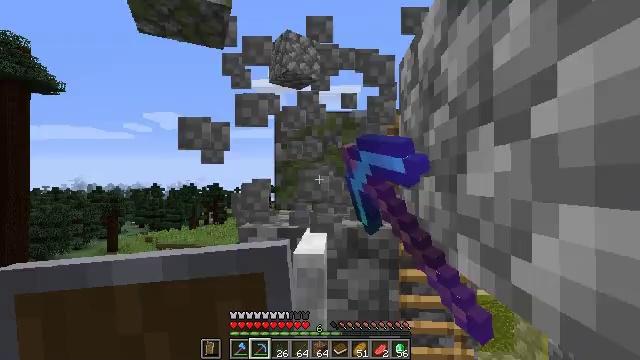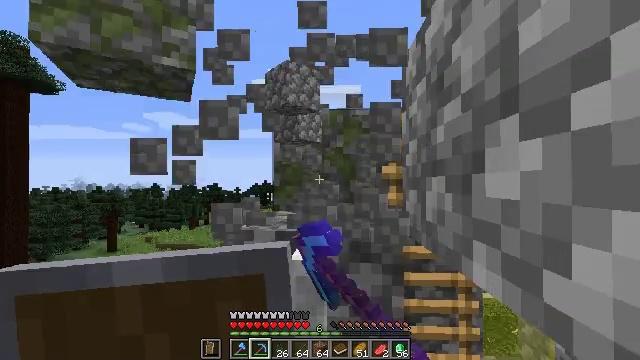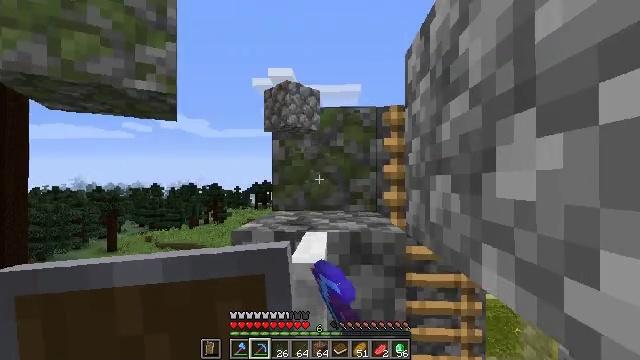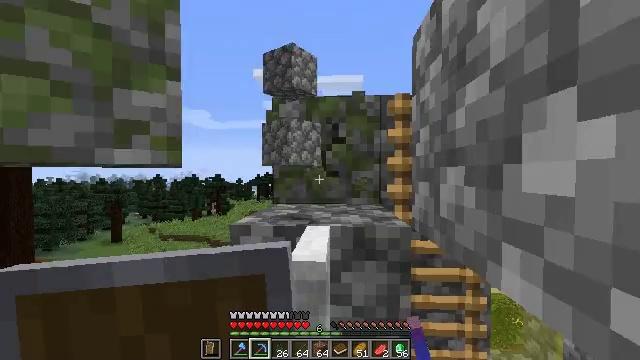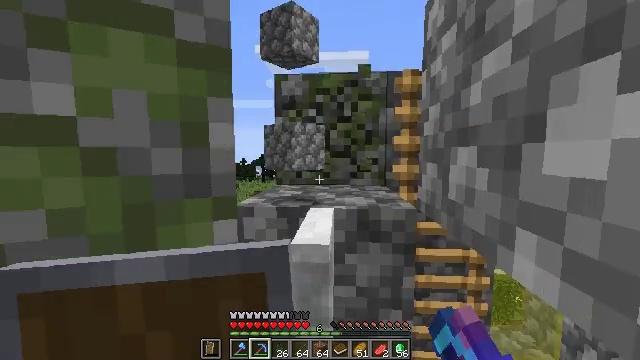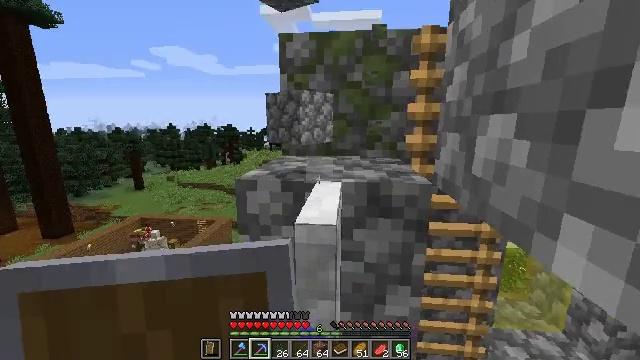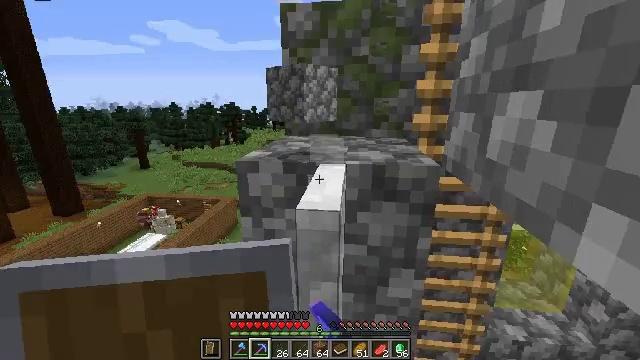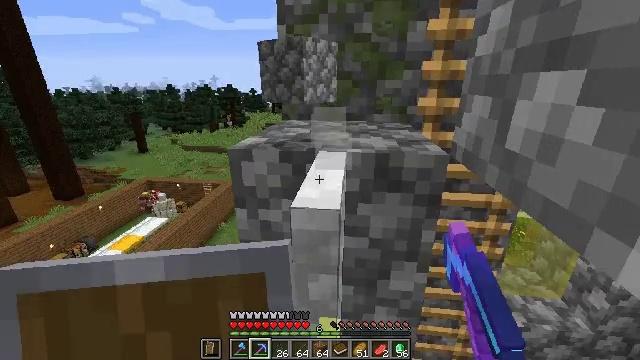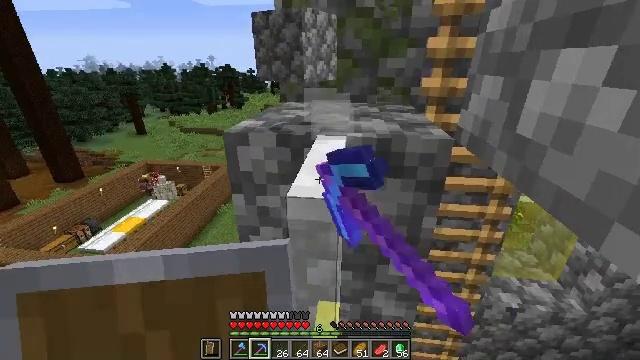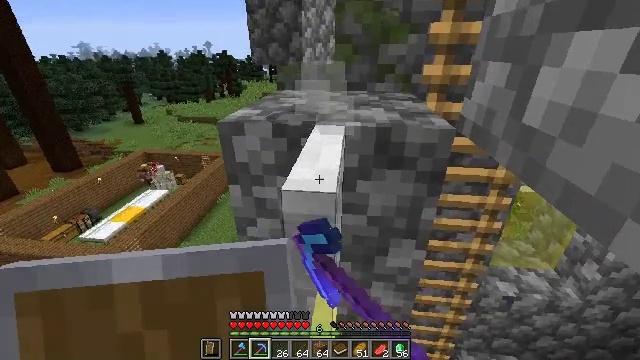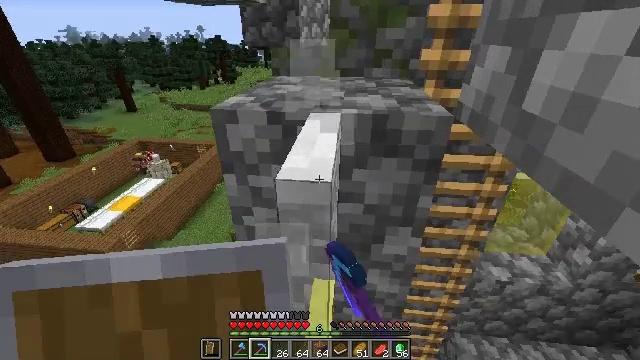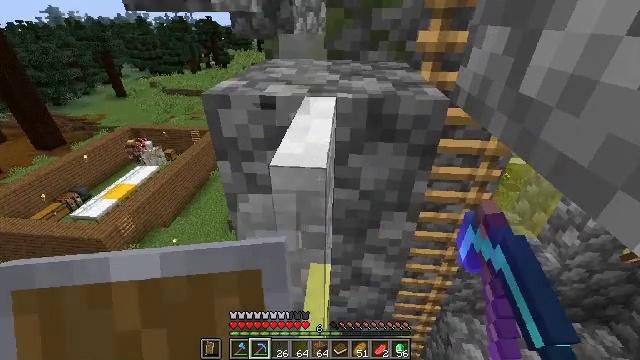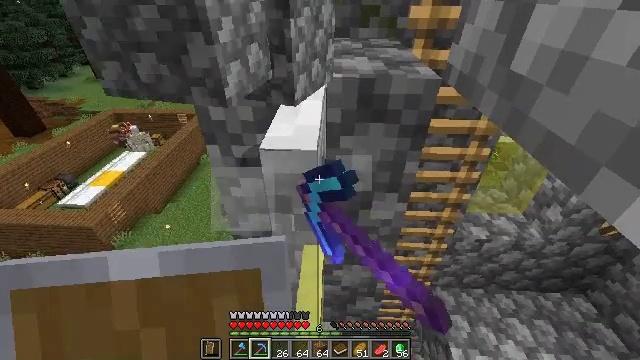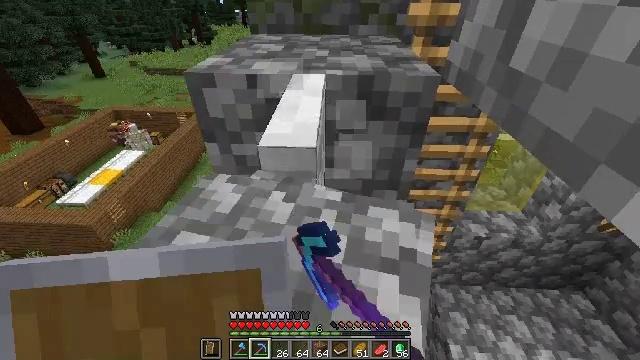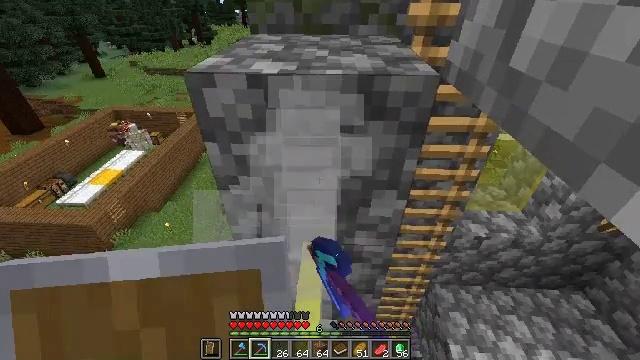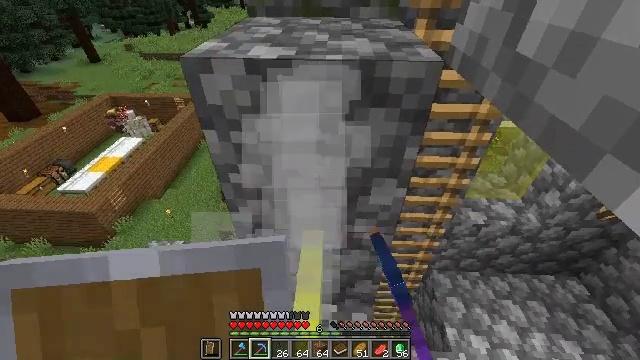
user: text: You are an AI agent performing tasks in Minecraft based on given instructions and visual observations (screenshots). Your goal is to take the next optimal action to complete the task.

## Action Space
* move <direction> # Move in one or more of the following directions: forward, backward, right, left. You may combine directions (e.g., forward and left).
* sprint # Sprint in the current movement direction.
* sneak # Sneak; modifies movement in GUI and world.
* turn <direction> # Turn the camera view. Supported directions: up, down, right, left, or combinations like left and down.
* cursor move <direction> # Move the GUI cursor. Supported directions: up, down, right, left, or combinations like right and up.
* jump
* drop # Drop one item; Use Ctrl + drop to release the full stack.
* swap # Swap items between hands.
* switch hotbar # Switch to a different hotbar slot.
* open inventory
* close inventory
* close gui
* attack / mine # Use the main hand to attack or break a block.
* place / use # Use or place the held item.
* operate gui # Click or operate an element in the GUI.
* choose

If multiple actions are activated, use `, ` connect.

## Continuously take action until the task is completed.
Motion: motion action
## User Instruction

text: Gather the white stained glass pane.
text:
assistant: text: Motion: move forward, sneak, attack / mine
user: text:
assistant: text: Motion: move forward, sneak, attack / mine
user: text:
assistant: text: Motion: move forward, sneak, turn down, attack / mine
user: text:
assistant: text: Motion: move forward, sneak, turn down, attack / mine
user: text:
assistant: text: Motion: move forward, sneak, turn left and down, attack / mine
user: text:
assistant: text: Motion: move forward, sneak, turn down, attack / mine
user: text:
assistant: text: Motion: move forward, sneak, turn down, attack / mine
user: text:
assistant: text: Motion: sneak, turn down, attack / mine
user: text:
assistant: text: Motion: sneak, turn down, attack / mine
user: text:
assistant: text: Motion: sneak, turn down, attack / mine
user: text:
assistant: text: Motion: sneak, turn right and down, attack / mine
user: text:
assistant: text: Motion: sneak, turn right and down, attack / mine
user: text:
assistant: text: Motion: sneak, attack / mine
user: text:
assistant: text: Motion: sneak, attack / mine
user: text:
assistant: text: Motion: move forward, sneak, turn down, attack / mine
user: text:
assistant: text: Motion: move forward, sneak, turn down, attack / mine
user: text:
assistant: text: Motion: move forward, sneak, turn down, attack / mine
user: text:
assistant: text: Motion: move forward, sneak, attack / mine
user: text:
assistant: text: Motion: sneak, attack / mine